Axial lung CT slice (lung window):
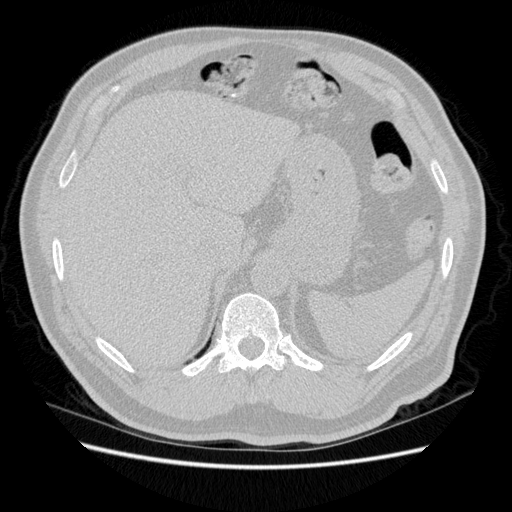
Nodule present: no